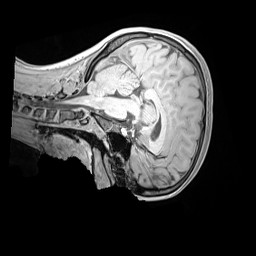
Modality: MP2RAGE
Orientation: sagittal
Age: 11
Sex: female
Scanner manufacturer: siemens
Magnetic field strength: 3 T
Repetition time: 4 s
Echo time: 0.00303 s